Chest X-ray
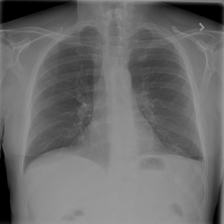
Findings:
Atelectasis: negative
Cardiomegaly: negative
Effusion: negative
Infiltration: negative
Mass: negative
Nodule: negative
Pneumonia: negative
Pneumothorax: negative
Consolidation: negative
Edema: negative
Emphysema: negative
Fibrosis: negative
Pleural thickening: negative
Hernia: negative